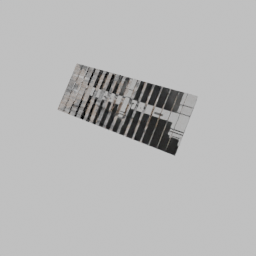
Label: furniture